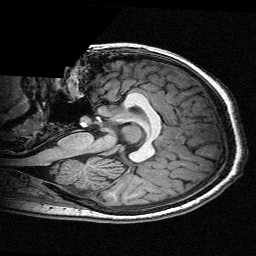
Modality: T1w
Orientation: sagittal
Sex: female